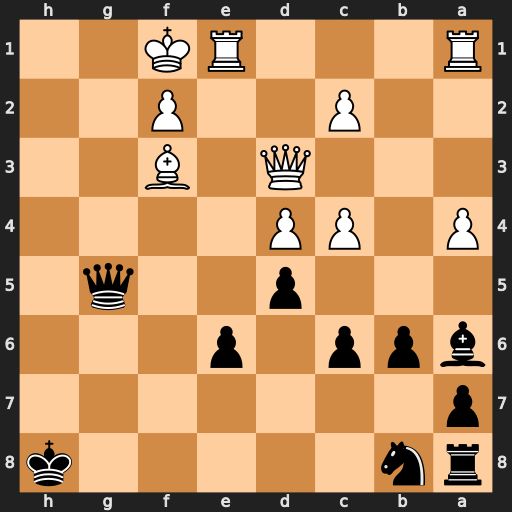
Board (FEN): rn5k/p7/bpp1p3/3p2q1/P1PP4/3Q1B2/2P2P2/R3RK2
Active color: b
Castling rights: -
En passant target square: -
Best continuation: Bxc4 Qxc4 dxc4